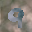
Label: 9